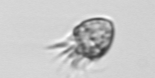
Label: Ciliophora